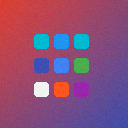
Screen state: on